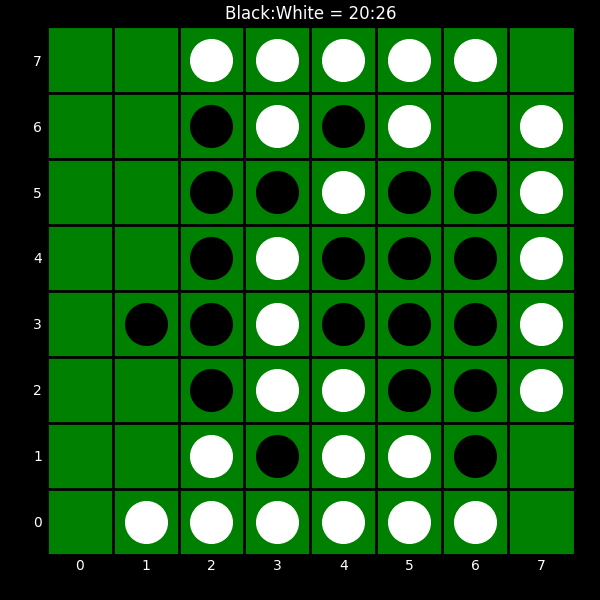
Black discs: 20
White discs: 26